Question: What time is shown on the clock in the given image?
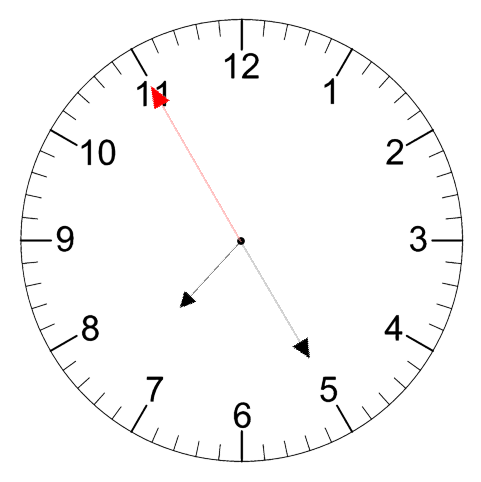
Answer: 07:24:55